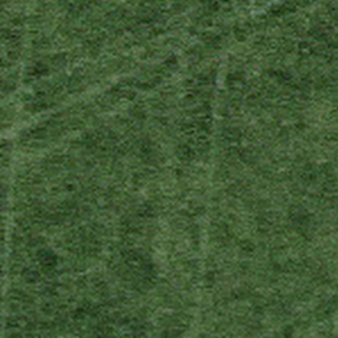
Label: other